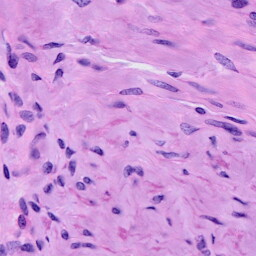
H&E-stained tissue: Cervix